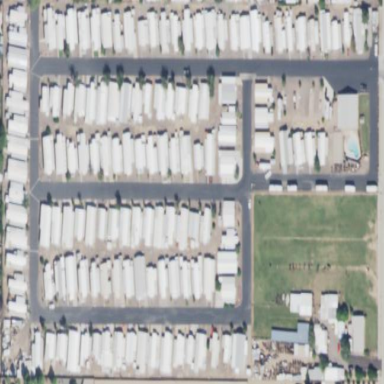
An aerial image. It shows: Residential area known as trailer park.